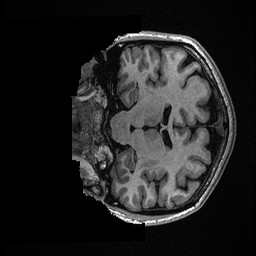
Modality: T1w
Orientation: coronal
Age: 34
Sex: female
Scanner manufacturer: ge
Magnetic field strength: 3 T
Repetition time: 0.006952 s
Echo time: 0.00292 s